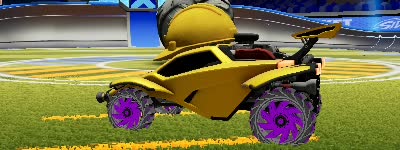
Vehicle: octane